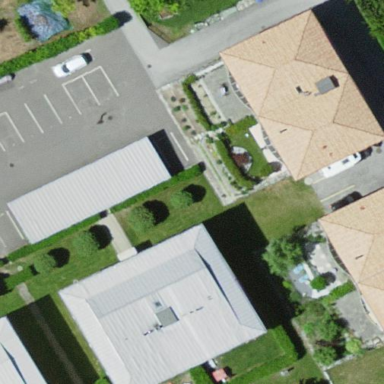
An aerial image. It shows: Garage.